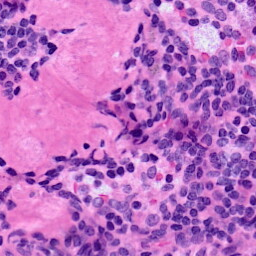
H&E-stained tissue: LymphNode